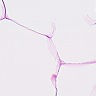
Metastatic tissue present: no